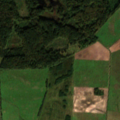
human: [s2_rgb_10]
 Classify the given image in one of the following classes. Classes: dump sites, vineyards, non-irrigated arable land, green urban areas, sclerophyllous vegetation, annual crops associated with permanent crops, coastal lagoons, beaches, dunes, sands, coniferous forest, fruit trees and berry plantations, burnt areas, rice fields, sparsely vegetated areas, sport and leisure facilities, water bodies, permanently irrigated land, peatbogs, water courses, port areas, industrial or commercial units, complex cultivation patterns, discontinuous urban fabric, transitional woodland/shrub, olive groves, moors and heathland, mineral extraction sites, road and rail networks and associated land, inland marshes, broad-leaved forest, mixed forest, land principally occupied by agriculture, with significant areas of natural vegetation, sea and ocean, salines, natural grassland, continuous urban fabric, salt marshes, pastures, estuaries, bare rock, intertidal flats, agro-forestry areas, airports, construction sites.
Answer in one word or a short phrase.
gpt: non-irrigated arable land, land principally occupied by agriculture, with significant areas of natural vegetation, coniferous forest, mixed forest, transitional woodland/shrub